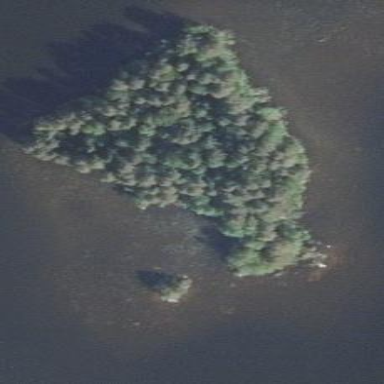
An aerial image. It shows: Island covered with woodland.